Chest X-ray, PA view. Patient: 27 years old, sex M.
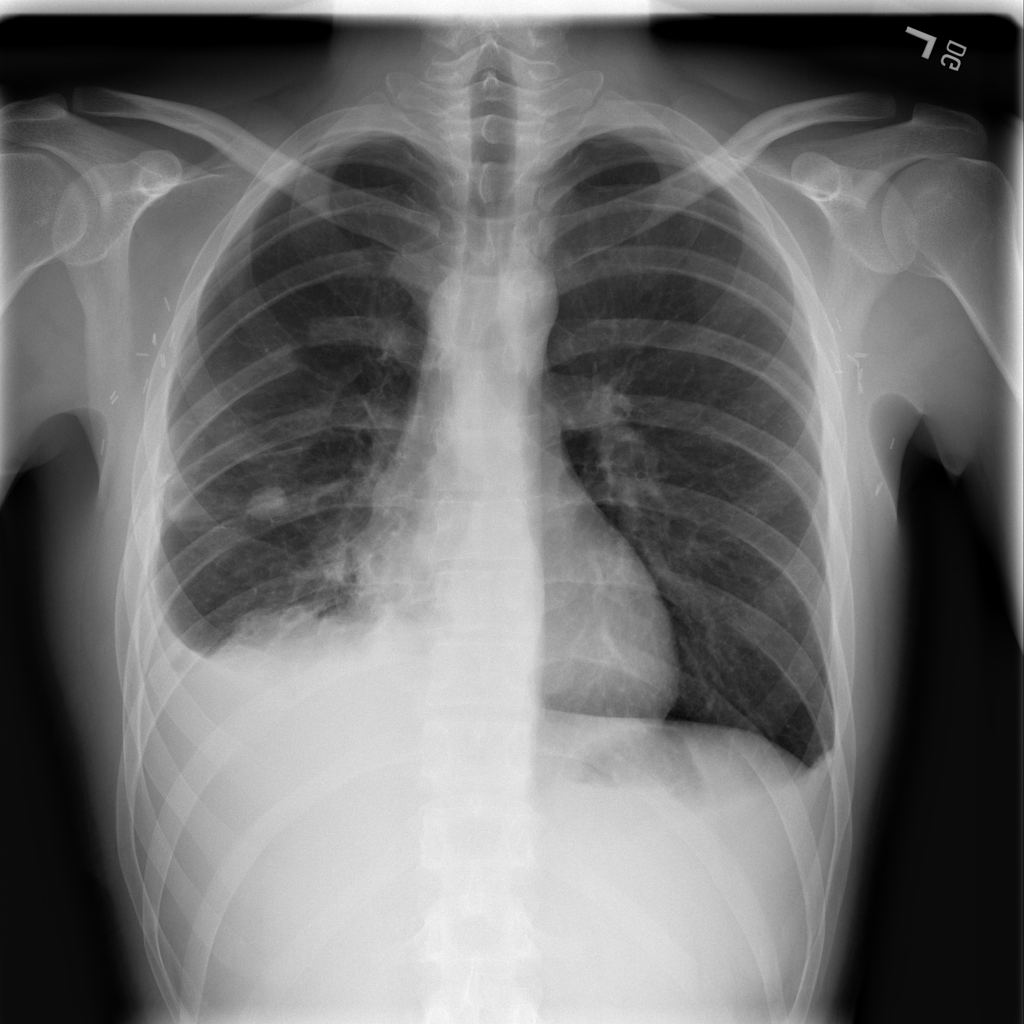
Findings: Effusion